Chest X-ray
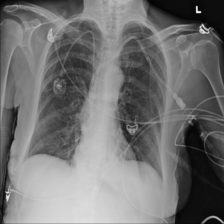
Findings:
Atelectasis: positive
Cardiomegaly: negative
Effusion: negative
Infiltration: negative
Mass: negative
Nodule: negative
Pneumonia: negative
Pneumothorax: negative
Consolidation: negative
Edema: negative
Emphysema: negative
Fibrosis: negative
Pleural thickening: negative
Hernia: negative